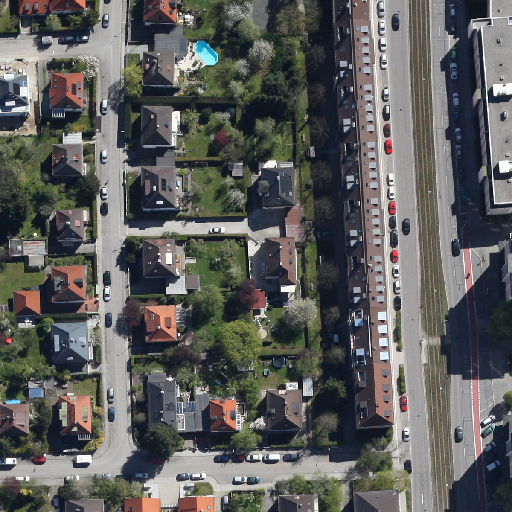
Referring expression: vehicle in the parking area